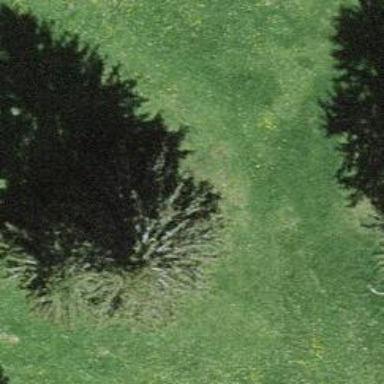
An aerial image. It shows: Single tag "natural: tree."